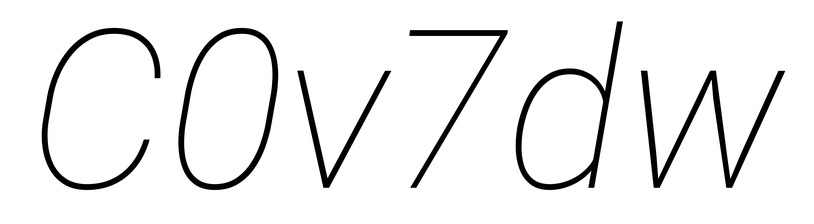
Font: Roboto-Italic_Thin_Italic